Question: I need to display a true color image, got with 'imread' and shown with 'imshow', along with a (apparently) unrelated colorbar. I'm calling:
'''
figure
imshow(my_image)
colorbar
colormap(cool(200));
caxis([0 15]);
'''
Using a test image, it looks like this:

As you can see 'caxis' has no effect on the colorbar. Colorbar max value will stay '200', which is the number of rows in my colormap. That's properly described by the documentation of 'caxis', that says:
> It does not affect surfaces, patches, or images with true color CData or with CDataMapping set to direct.
Is there any workaround?
I tried some weird stuff like subplotting the image on one side and the colorbar on the other (but I get a blank plot on this second side, and so much blank space out); I tried plotting 'zeros', then 'colorbar' and 'caxis', then replacing the zeros plot with 'imshow' (but colorbar gets refreshed accordingly). Any help?
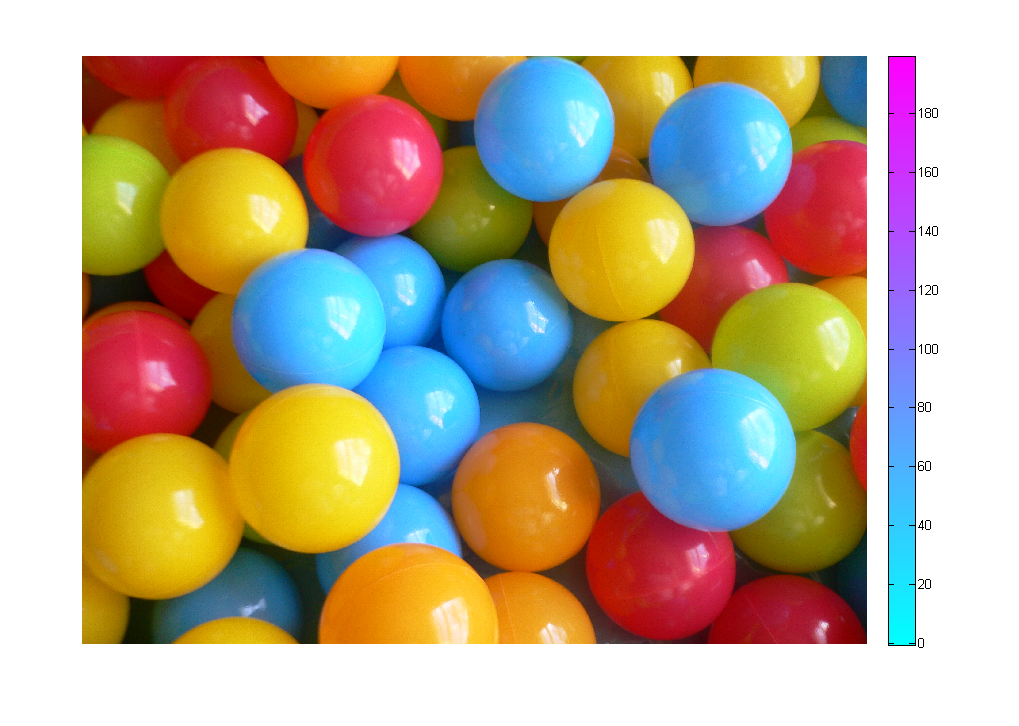
Answer: This is a normal behavior, as you noticed in the documentation.
True color images have three channels, and a colormap only one channel ... so what you want to do is similar to mapping 3d data on a single axis. There is an indetermination and Matlab doesn't know how to handle this, so it simply does not handle it at all.
The only workaround I see is to reduce your data to a single channel, for instance with 'rgb2gray'. Colormaps work great with grayscale images.
If you want to keep the image in true color and an unrelated colormap, there are a few solutions.
Please note that on my computer (R2015a, Ubuntu) the code you posted works, the colorbar axis is mapped to [0 15] after 'caxis([0 15])'. Maybe an upgrade to a more recent release would fix your problem.
This being said, as you say that it does not work with your version, you can still modify the labels of the colorbar ticks to make them look like what you want:
'''
hcb = colorbar;
set(hcb,'YTick',linspace(1,200,4));
set(hcb,'YTickLabel',linspace(0,15,4));
'''
... but this is both a very ugly workaround and a quite dangerous practice.
Best,